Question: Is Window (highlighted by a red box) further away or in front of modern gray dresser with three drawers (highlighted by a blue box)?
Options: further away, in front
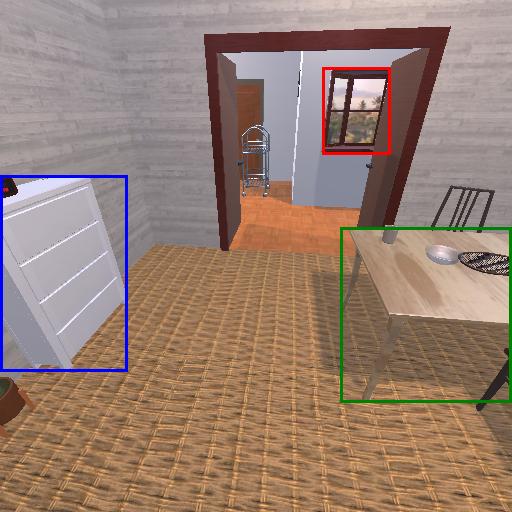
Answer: further away